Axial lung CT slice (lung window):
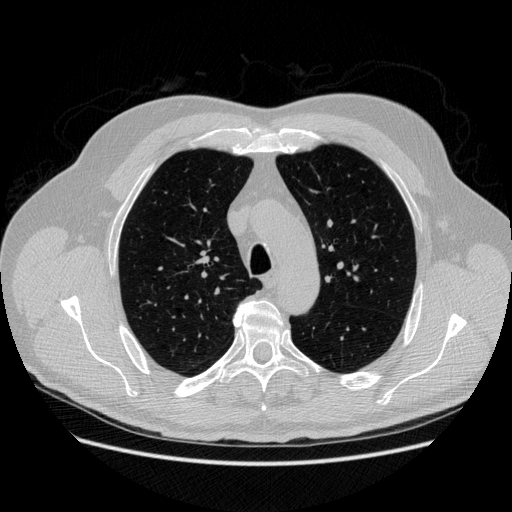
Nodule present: no